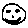
Label: smiley face